Question: I think the solution will be quite obvious, but as long as I'm rookie in android forgive me :)
I want to place some picture on the right upper side of the view, and a textview, which will fit the rest of the view. Here's what I've done:
'''
<?xml version="1.0" encoding="utf-8"?>
<RelativeLayout xmlns:android="http://schemas.android.com/apk/res/android"
android:layout_width="match_parent"
android:layout_height="match_parent"
android:orientation="vertical" >
<ImageView
android:id="@+id/logo_in_listing"
android:layout_width="100dip"
android:layout_height="100dip"
android:layout_alignParentRight="true"
android:layout_marginRight="11dip"
android:layout_marginTop="11dip"
android:background="@drawable/border_for_imageview"
android:src="@drawable/facebook_logo" />
<TextView
android:layout_width="match_parent"
android:layout_height="wrap_content"
android:text="@string/someString"
android:id="@+id/textview1"
android:layout_toLeftOf="@id/logo_in_listing"
android:layout_margin="3dip"/>
</RelativeLayout>
'''
Here's what I get:

My questions:
1) How to make the textview fit also the lower part of imageview? I don't want that space to be left unused.
2) As you see, I've used 'dip's for placing ImageView. What would you recommend in this case? I mean, how to write in a way, that it will be same for all screen sizes? Or maybe 'dip' is OK?
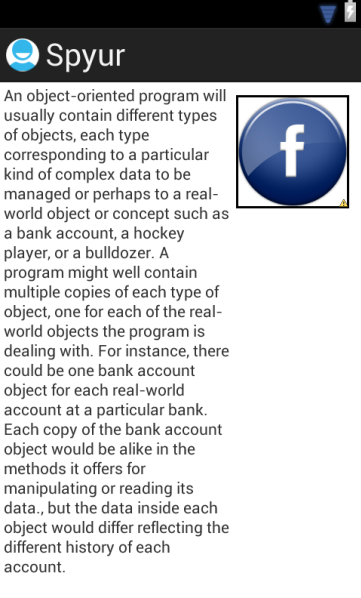
Answer: You have to use 'Spanned' interface. <URL> a good example